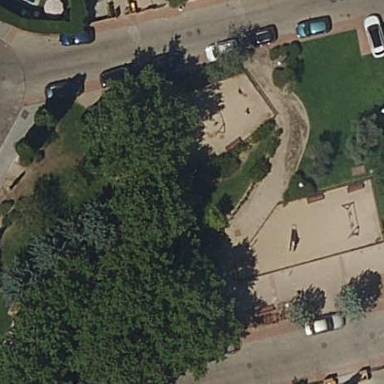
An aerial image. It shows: Lovely park for leisure and relaxation.